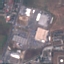
Label: Industrial